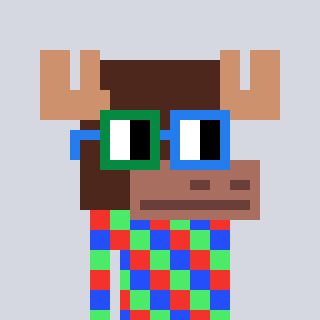
a pixel art character with square green and blue glasses, a moose-shaped head and a gunk-colored body on a cool background